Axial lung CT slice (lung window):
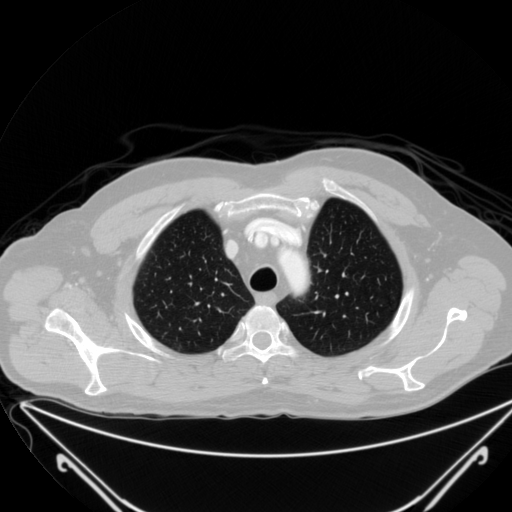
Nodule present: no